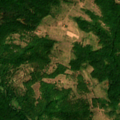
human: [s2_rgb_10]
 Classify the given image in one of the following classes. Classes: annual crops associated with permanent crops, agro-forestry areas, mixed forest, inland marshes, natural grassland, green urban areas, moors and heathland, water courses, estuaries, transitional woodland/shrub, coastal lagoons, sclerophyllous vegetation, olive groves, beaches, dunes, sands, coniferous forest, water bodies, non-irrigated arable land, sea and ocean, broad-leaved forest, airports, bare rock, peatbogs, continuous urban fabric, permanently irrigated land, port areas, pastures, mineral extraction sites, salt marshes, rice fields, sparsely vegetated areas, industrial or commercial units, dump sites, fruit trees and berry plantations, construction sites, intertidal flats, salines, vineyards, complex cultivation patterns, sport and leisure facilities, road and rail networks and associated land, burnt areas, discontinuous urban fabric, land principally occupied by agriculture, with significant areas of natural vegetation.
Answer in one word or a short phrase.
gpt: complex cultivation patterns, land principally occupied by agriculture, with significant areas of natural vegetation, broad-leaved forest